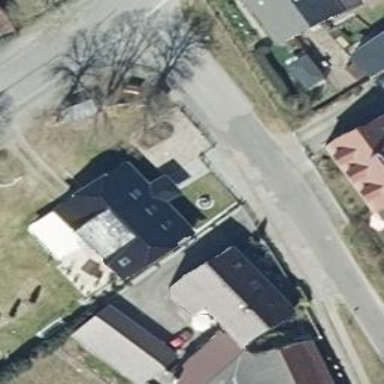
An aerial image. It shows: Half-hipped roof building.